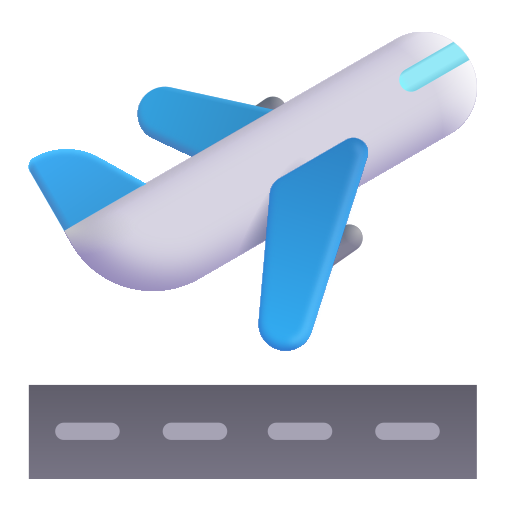
airplane departure color